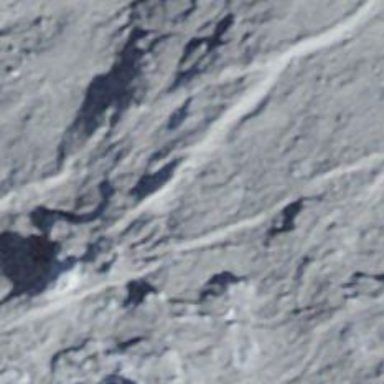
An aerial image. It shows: Rocky path.